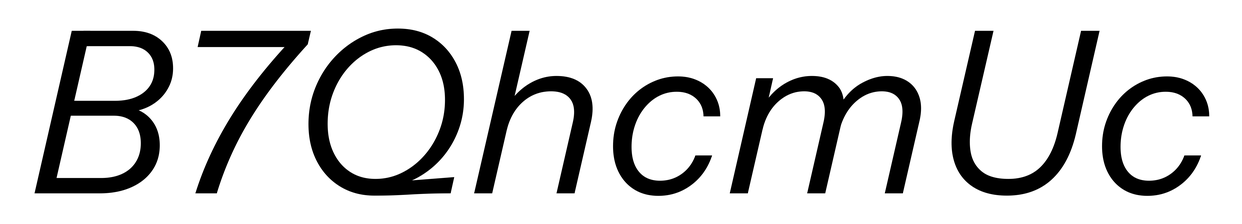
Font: InstrumentSans-Italic_Italic